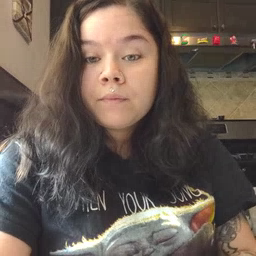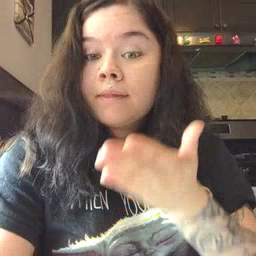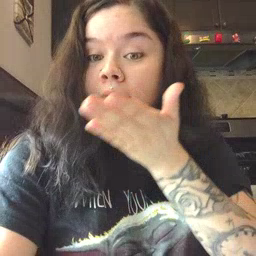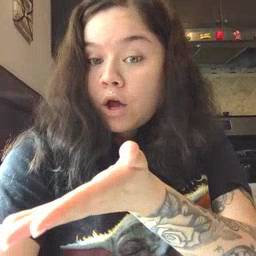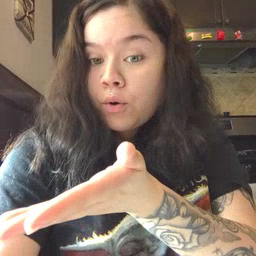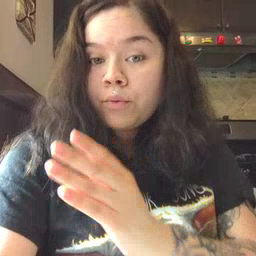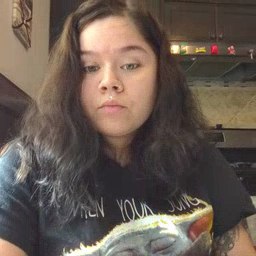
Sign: there